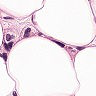
Metastatic tissue present: yes